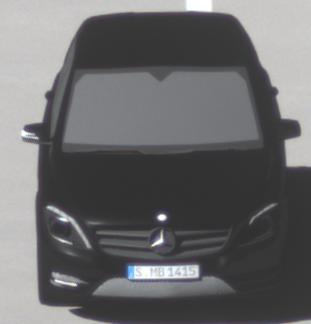
Make: Mercedes-Benz
Model: B 180 BlueEFFICIENCY
Detailed model: B-Class (246)
Model produced from: 2011/11
Model produced until: 2012/10
Doors: 5
Color: black
Road condition: dry road
Daytime: morning or afternoon
Contrast: high contrast